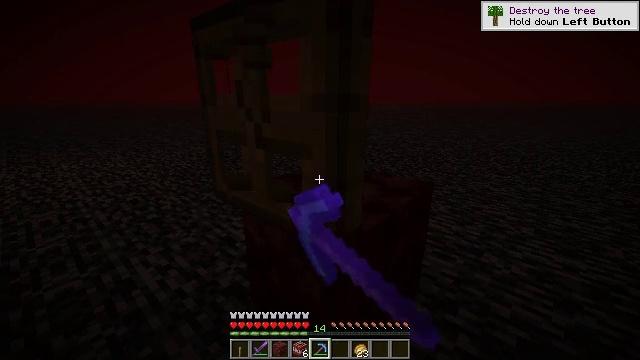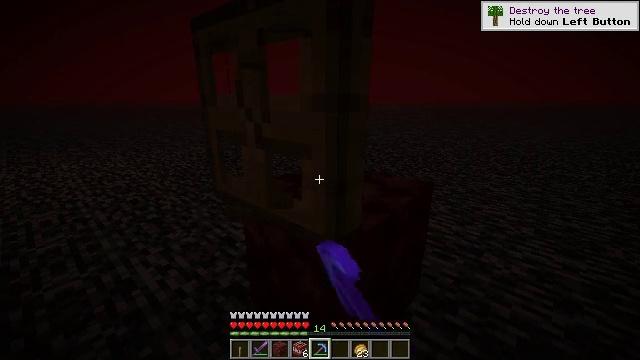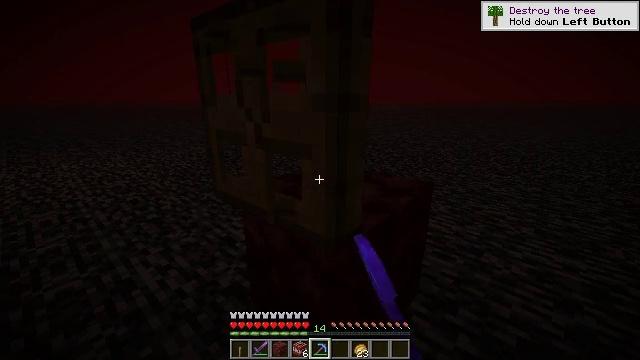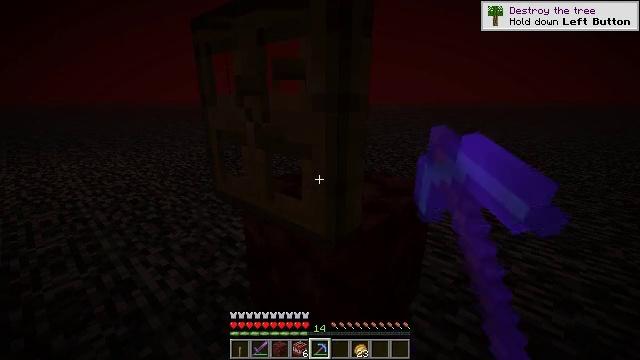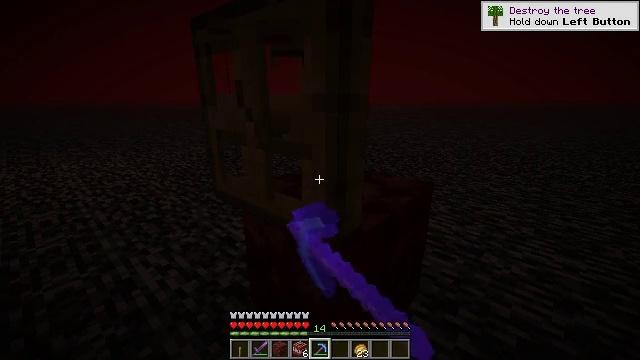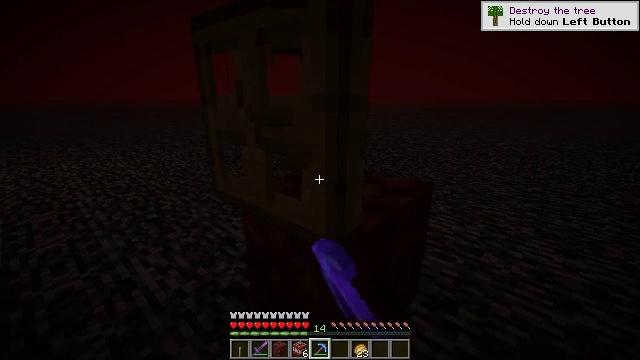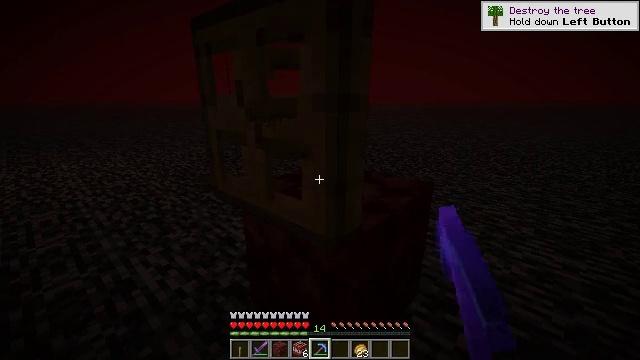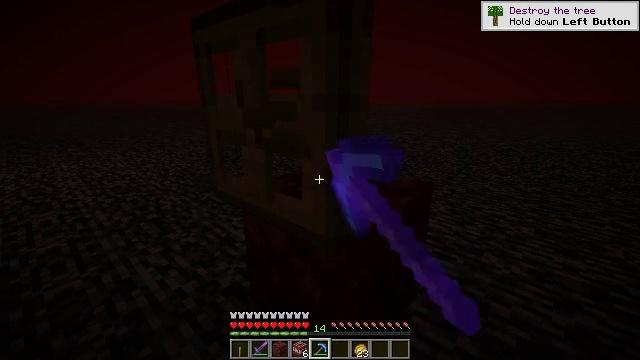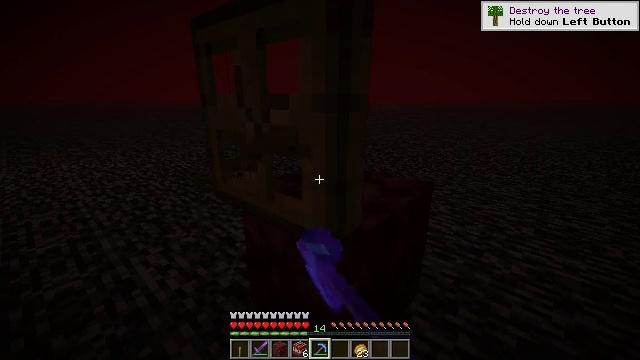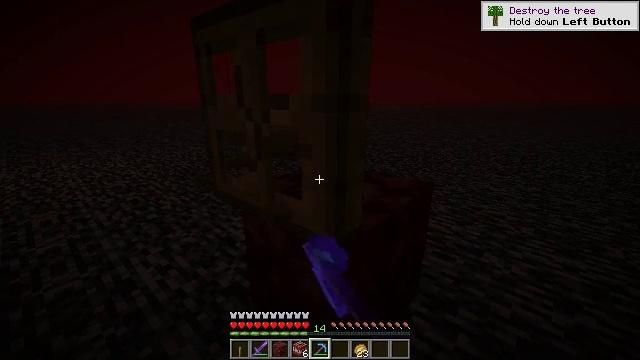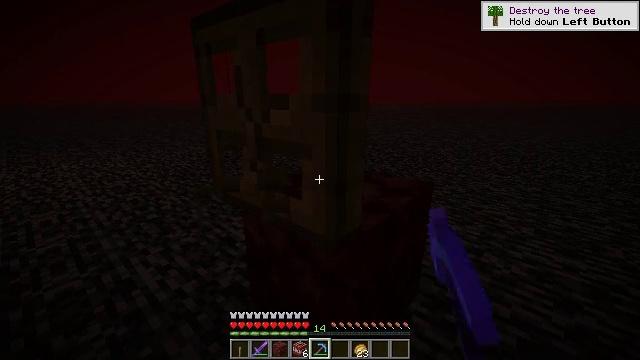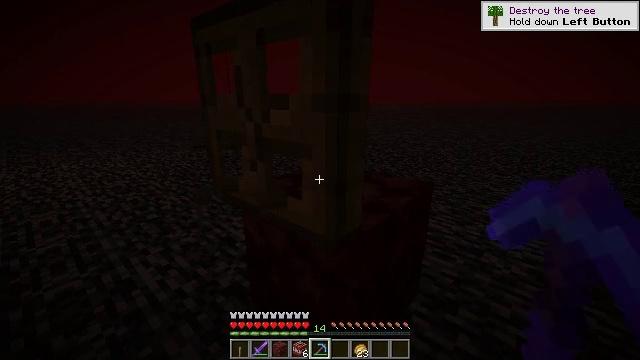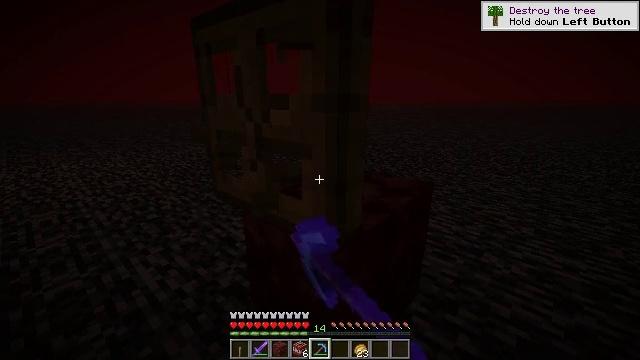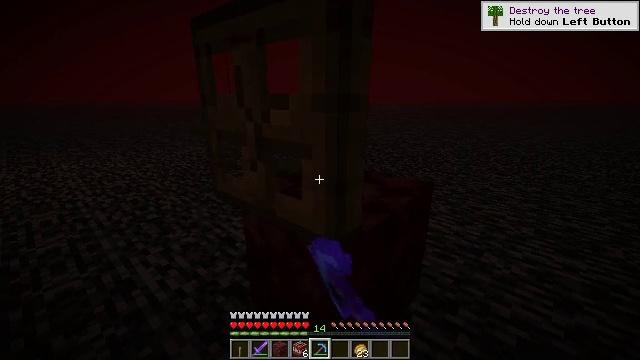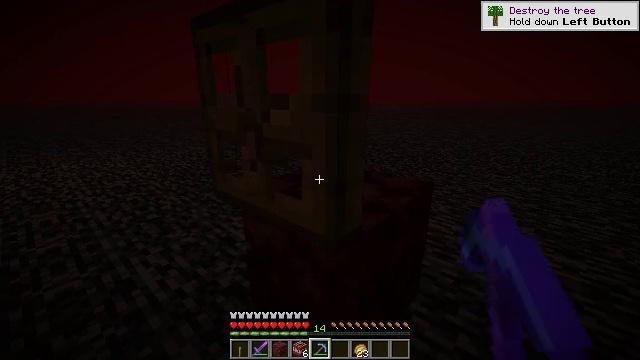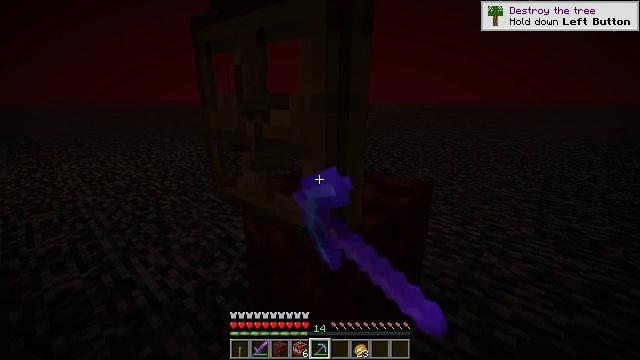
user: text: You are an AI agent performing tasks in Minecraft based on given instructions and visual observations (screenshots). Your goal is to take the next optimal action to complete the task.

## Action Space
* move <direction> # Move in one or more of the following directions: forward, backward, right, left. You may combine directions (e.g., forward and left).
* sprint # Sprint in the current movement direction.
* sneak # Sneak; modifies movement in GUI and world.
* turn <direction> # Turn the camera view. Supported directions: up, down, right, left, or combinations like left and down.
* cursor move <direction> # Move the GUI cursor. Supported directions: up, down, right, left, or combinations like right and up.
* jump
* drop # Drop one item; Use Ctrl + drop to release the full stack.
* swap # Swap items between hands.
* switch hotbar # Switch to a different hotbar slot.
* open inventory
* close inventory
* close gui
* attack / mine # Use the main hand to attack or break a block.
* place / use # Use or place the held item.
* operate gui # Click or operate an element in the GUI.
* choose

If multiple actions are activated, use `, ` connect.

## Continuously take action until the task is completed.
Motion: motion action
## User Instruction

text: Collect the oak trapdoor for re-use.
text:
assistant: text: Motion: attack / mine
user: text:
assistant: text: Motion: attack / mine
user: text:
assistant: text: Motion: attack / mine
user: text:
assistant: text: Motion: attack / mine
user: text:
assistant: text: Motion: attack / mine
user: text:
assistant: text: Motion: attack / mine
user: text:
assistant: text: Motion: attack / mine
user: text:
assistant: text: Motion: attack / mine
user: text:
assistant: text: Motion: attack / mine
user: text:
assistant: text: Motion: attack / mine
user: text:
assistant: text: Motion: attack / mine
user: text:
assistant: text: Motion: attack / mine
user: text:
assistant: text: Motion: attack / mine
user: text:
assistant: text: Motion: attack / mine
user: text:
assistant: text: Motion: attack / mine
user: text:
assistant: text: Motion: attack / mine
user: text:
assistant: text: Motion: attack / mine
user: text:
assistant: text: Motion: attack / mine
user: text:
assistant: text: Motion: attack / mine
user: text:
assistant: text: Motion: attack / mine
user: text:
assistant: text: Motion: attack / mine
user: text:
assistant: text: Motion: attack / mine
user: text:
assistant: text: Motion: attack / mine
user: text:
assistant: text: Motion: attack / mine
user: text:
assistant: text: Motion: attack / mine
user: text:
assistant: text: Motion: attack / mine
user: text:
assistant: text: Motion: attack / mine
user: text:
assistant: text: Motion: attack / mine
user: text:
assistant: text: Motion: attack / mine
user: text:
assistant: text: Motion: attack / mine